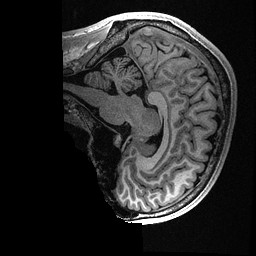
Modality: T1w
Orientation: sagittal
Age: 22
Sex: male
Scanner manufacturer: ge
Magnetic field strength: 3 T
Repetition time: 0.006952 s
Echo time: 0.00292 s